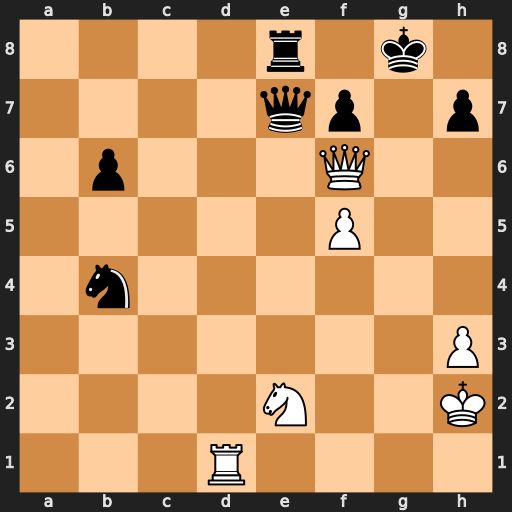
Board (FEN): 4r1k1/4qp1p/1p3Q2/5P2/1n6/7P/4N2K/3R4
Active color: w
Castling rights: -
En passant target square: -
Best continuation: Rg1+ Kf8 Qh6#